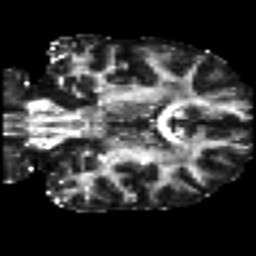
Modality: FA
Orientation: coronal
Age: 43
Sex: male
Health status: ill
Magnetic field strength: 3 T
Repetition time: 8.4 s
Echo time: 0.0926 s